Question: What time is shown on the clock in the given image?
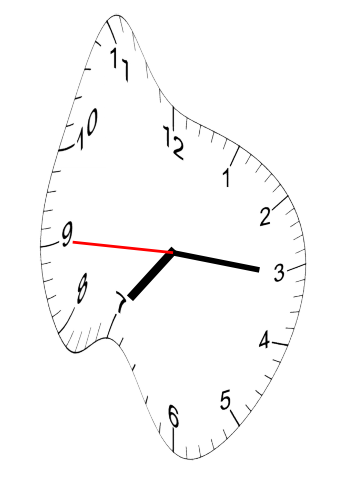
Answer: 07:15:45